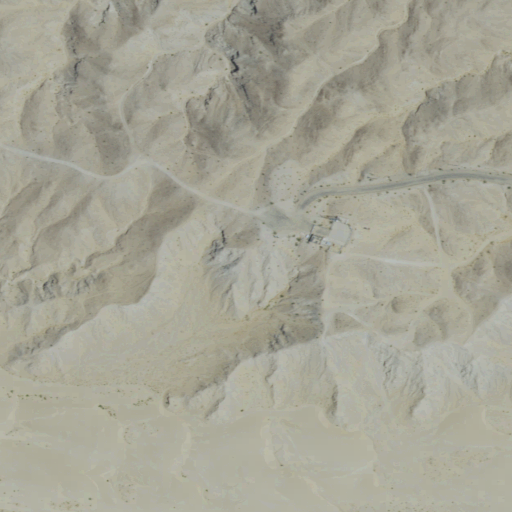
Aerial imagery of mountain in California named Superstition Mountain containing barren land and shrub